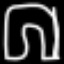
Label: pants